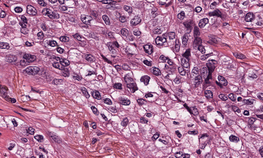
Tumor epithelial tissue: yes
Tumor-associated stroma tissue: yes
Normal tissue: no